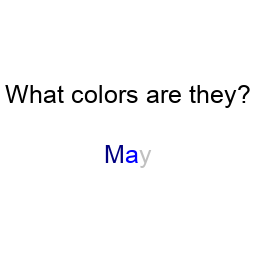
Color: navy, blue, silver
Background color: white
Question text color: black